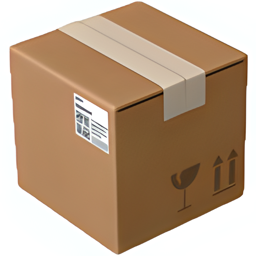
Name: package
Emoji: 📦
Group: Objects
Sub-group: mail